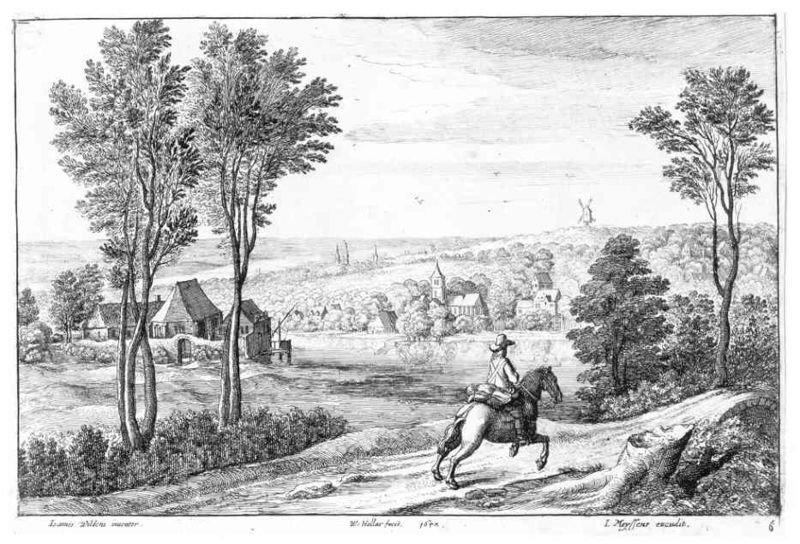
Titel: Der Reiter
Künstler: Wenzel Hollar
Standort: Karlsruhe
Institution: Staatliche Kunsthalle Karlsruhe
Schlagwörter: baum, blätter, himmel, laub, mann, schatten, wasser, weiß, wolken, bäume, fluss, kirchturm, landschaft, see, stadt, teich, ufer, bewegung, fenster, hut, licht, schwarz, strasse, zeichnung, ausblick, dach, gras, haus, weg, wiese, malerei, geschichte, stein, steine, holland, niederlande, signatur, bach, baumstamm, ebene, feld, felder, horizont, häuser, hügel, mühle, natur, strauch, vögel, weide, weite, windmühle, brücke, busch, büsche, flach, gebüsch, kirche, pfad, sträucher, land, blatt, pflanzen, rechts, wald, brunnen, pferd, reiter, turm, reiten, ritt, schnell, schrift, bogen, ort, bündel, gepäck, berge, dorf, dächer, mauer, grafik, graphik, landschaftsmalerei, bauernhof, hof, französisch, möven, stämme, tor, kirchen, panorama, eingang, landstrasse, türme, kreuzung, druck, schwarz-weiss, radierung, stich, text, soldat, bleistift, friedhof, sehnsucht, gut, lanschaft, ross, reise, mittelalter, kitche, gehöft, reisender, kupferstich, bote, stumpf, baumstumpf, sakralbau, wegesrand, galopp, ziehbrunnen, dörfer, traben, reisen, kirchhof, pilger, reier, grfik, lande, bockwindmühle, don quichotte, eilig, klirche, kreung, holler, mantelsack